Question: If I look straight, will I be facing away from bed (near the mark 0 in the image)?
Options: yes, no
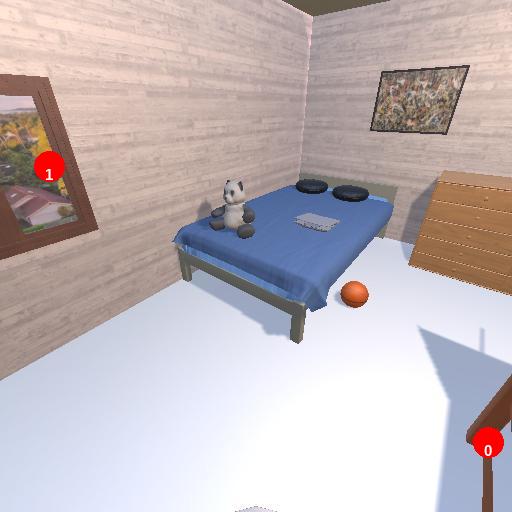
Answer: yes